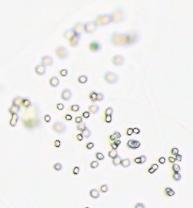
Label: Phaeocystis